Interaction volume radius: 10 \u00c5
Interaction volume height: 10 \u00c5
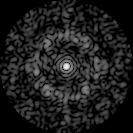
Disorder parameter: 0.7005